Interaction volume radius: 5 \u00c5
Interaction volume height: 40 \u00c5
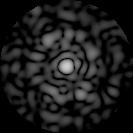
Disorder parameter: 0.8418